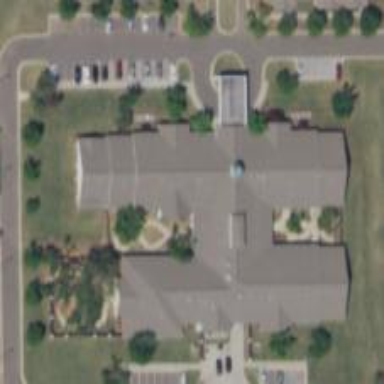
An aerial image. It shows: Nursing home building.